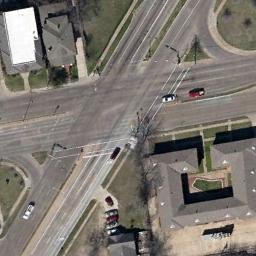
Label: intersection